Aerial crown-view tile of a tropical tree (Barro Colorado Island, Panama), acquired 20250217:
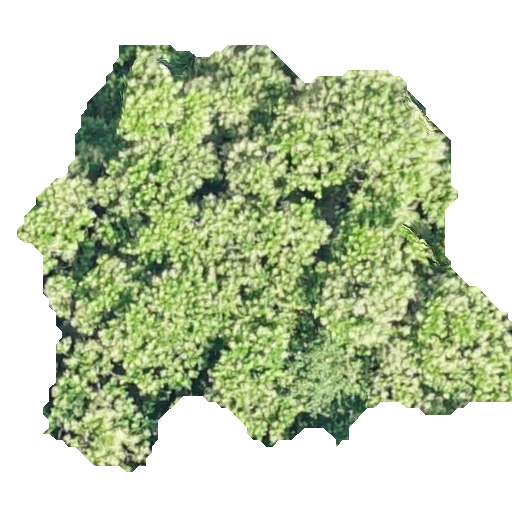
Species: Anacardium excelsum
GBIF accepted scientific name: Anacardium excelsum
Crown area: 217.534 m²